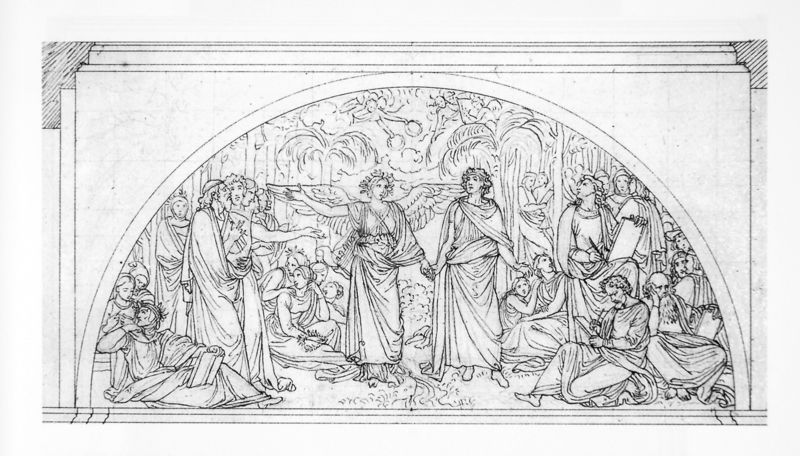
Titel: Ludwig I. wird von der Poesie in den Hain der Dichtung und Kunst eigeführt. (Entwurfszeichnung (Ausschnitt) für die Fresken in den Loggien der Alten Pinakothek - Lünette der 1. Loggia)
Künstler: Peter Cornelius
Standort: München
Institution: Staatliche Graphische Sammlung
Schlagwörter: baum, feder, flügel, hand, mann, weiß, wolken, bäume, fluss, frauen, landschaft, menschen, sitzen, blumen, frau, grau, marmor, männer, profil, schwarz, skizze, tür, zeichnung, gras, wiese, gespräch, ornament, versammlung, alt, bart, alte, bibel, falten, geschichte, rahmen, stehen, weit, gesten, natur, kirche, gewand, sitzend, stehend, gewänder, paar, frontal, krone, locken, wald, rund, engel, papier, modell, umrisse, bogen, unterhaltung, schule, grafik, linien, rand, rundbogen, dichter, glatze, wandgemälde, maler, palme, faltenwurf, liegend, tor, fliessend, paradies, tusche, antike, buch, gestützt, druck, schnitt, schraffur, radierung, künstler, schwarzweiß, denker, bleistift, entwurf, kranz, lorbeer, lorbeerkranz, malen, mythologie, göttin, stift, zwickel, halbkreis, halbrund, palmzweig, öffnung, zeichnen, jesus, schreiben, götter, olymp, toga, sage, mittelalter, knieende, schwingen, palmen, zentrum, kränze, schreiber, block, zeichenblock, jünger, lyra, aufgeschlagen, geflügelt, leier, viereck, zeichner, lyrisch, vorzeichnung, zweidimensional, grichisch, lünette, arc, dessin, caesar, tuniken, ange, verkündung, skizziert, manna, bas relif, hauptfiguren, haut relief, malblock, menschenengel, parnass, vegetatio n, malschule, gekrönt, dichten, gekränzt